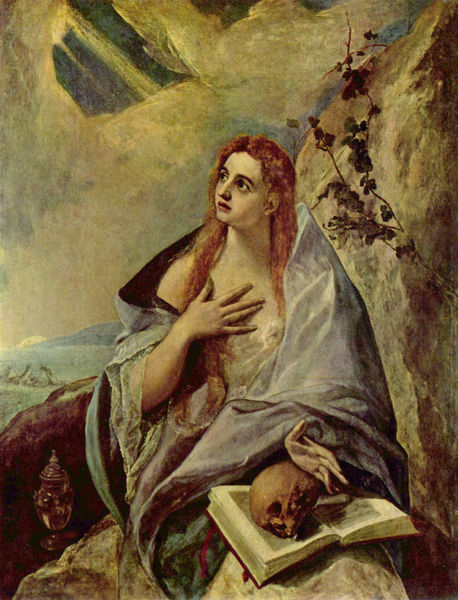
Titel: Die büßende Magdalena
Künstler: El Greco
Standort: Budapest
Institution: Szépmüvészeti Múzeum
Schlagwörter: berg, blau, blätter, felsen, gemälde, hand, haut, himmel, kopf, meer, nackt, schatten, umhang, wasser, weiß, wolken, fluss, gelb, grün, landschaft, mädchen, sitzen, braun, brust, finger, frau, geste, grau, haar, hell, lampe, laterne, licht, mund, nase, ohr, orange, profil, schwarz, blick, rot, tuch, wolke, blond, arm, augen, barock, bibel, falten, gesicht, schädel, stein, steine, tod, tot, ärmel, hals, hände, bach, einsamkeit, horizont, hügel, zweige, einsam, sonne, gewand, haare, kelch, lange haare, mantel, sitzend, pflanze, pflanzen, blässe, dekollete, kinn, rosa, scheitel, anhöhe, krug, ranken, vase, schiffe, schrift, berge, fels, gebirge, lila, sonnenuntergang, untergehen, violett, faltenwurf, allein, brustwarze, entblößt, knochen, vanitas, rothaarig, mond, gefäß, memento mori, vergänglichkeit, lichtstrahl, offen, sonnenstrahl, buch, strahlen, zweig, text, ranke, schoss, totenkopf, rote haare, efeu, sehnsucht, karg, herz, heilige, iphigenie, innenseite, pokal, geöffnet, erleuchtung, aufgeschlagen, buchseiten, madonna, magdalena, totenschädel, maria magdalena, salbgefäß, el greco, blaß, urne, gedruckt, lasur, grünzeug, offener mund, felseb, lasierend, rotes haar, decollete, maniriert, attribute, buc, atribute, greco, aufgeschlageb, aufscheuen, büßerin, gingerr, langes haar, langhaarig, magdalena büßerin, salbfass, schäde, pandora, schauend, geschockt, sonnenstrahö, #krug, onheilige, heiligeeschein, kefäß